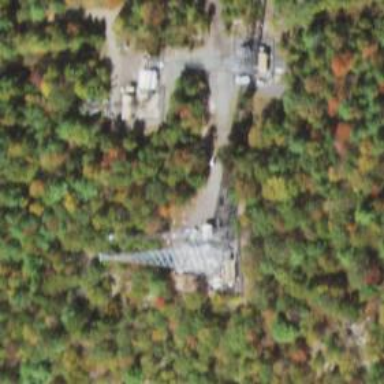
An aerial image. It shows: Communication mast tower.